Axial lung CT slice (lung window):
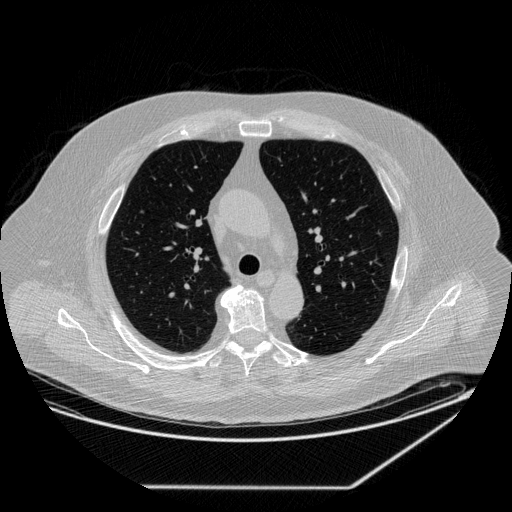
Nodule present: no